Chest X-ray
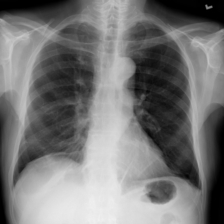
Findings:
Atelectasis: positive
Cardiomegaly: negative
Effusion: negative
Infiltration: negative
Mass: negative
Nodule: negative
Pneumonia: negative
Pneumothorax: negative
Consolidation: negative
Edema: negative
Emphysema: negative
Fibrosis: negative
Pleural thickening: negative
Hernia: negative